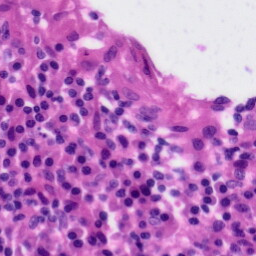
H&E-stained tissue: Tonsil